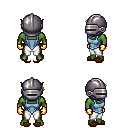
a pixel art fantasy rpg character, male body template, orc, green skin, blue vest, white pants, light blonde long mohawk hairstyle, metal helm, gold gloves, brown slippers, four views (front, back, left, right), 2x2 character sprite sheet, small pixel art, hard edges, no anti-aliasing